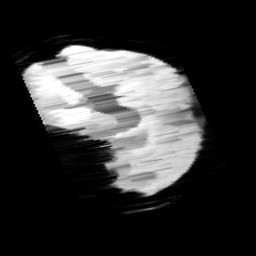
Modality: minIP
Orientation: sagittal
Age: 12
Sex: female
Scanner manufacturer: siemens
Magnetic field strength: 3 T
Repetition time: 0.027 s
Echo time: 0.02 s